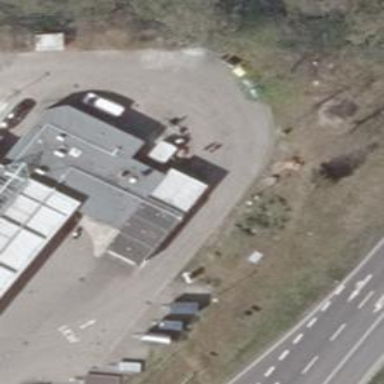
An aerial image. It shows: Car wash facility.